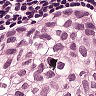
Metastatic tissue present: yes